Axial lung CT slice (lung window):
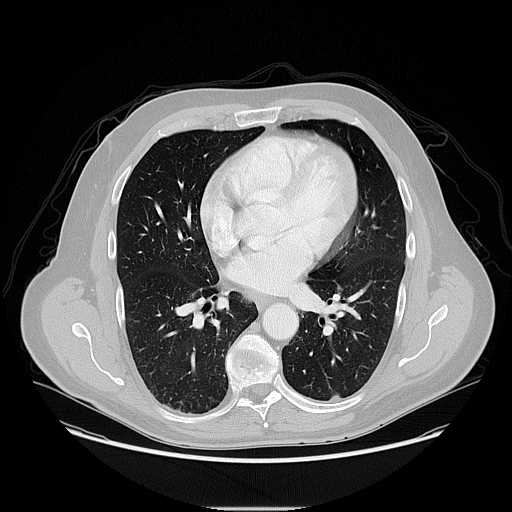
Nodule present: no